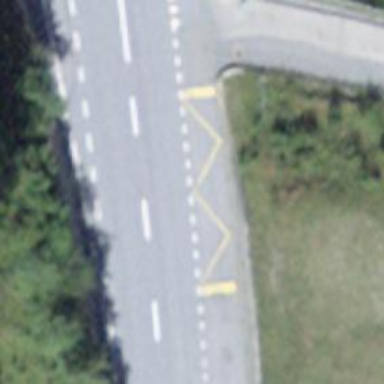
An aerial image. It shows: Bus stop with platform for public transport.